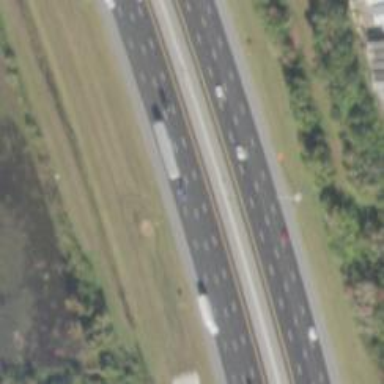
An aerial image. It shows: Asphalt motorway.